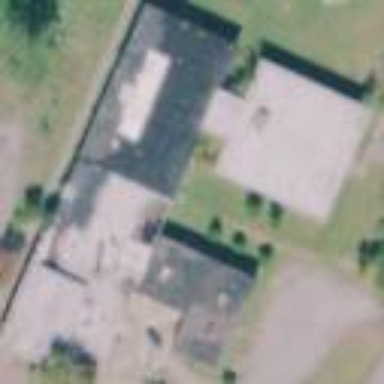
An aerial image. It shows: Building.